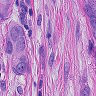
Metastatic tissue present: yes